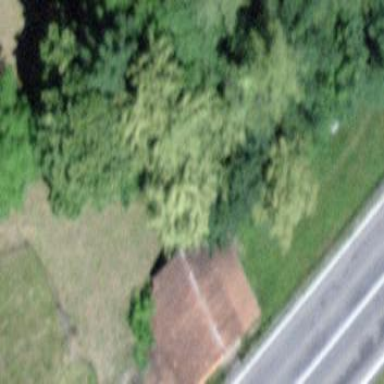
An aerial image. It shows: Rural barn.